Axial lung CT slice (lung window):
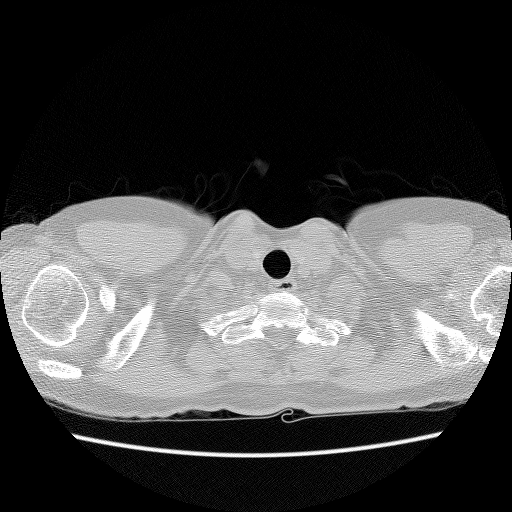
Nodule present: no